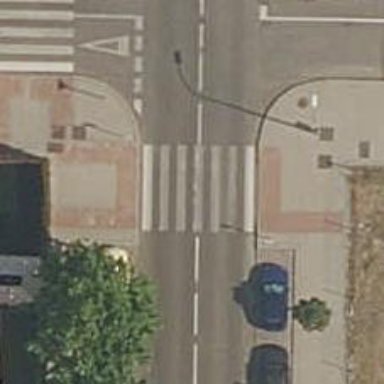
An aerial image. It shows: Uncontrolled road crossing.